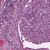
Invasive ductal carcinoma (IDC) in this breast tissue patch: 1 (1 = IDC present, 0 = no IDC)